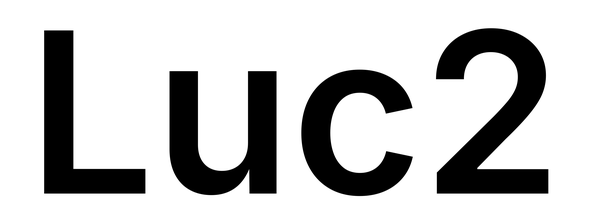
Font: Inter_SemiBold